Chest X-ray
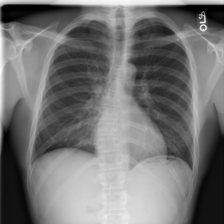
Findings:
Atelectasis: negative
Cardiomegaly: negative
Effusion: negative
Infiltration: negative
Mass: negative
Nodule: negative
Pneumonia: negative
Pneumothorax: negative
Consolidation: negative
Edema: negative
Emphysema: negative
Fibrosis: negative
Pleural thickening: negative
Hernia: negative